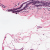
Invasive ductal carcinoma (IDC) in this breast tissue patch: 0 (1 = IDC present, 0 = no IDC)